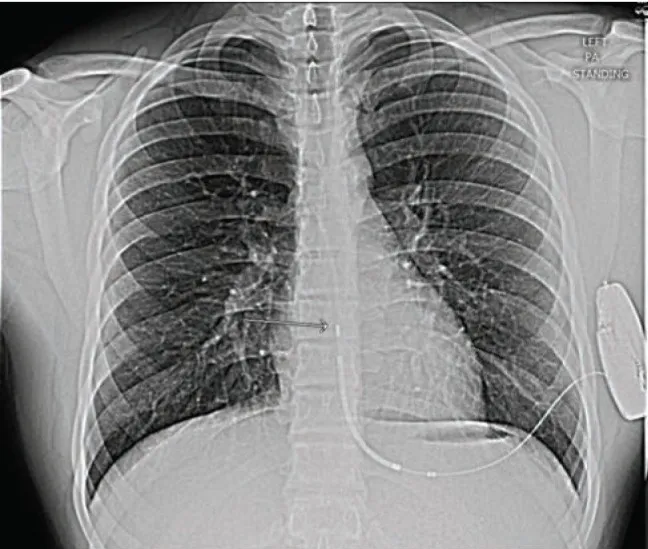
Further regression of the lead to a more L-shaped configuration.
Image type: radiology (x_ray)